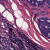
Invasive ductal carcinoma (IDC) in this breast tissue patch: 0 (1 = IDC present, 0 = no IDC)